Current action and preconditions to check: trajectory_clear

Your task: For each precondition in the list above, predict whether it will hold at this action.

Consider the current scene as observed from the mobile robot's camera, and analyze the predicted future states of all dynamic agents (e.g., people, animals, vehicles, or any moving entities) within the NEXT SECOND.

IMPORTANT: Only answer "very likely" if you are absolutely certain—based on strong, clear evidence—that a dynamic agent will violate the precondition in the predicted future state. Do NOT answer "very likely" for unlikely, ambiguous, or low-probability risks.

Ask yourself for each precondition: Is there a high probability, with clear and convincing evidence, that the predicted future states of any dynamic agent will interfere with the predicted future state of the currently executing action within the NEXT SECOND, causing that precondition to fail?

Assess the risk level based on these predictions. Use "likely" or "very likely" if motions create a clear risk of interference.

Use "neutral" or "improbable" if agents are nearby but their predicted paths are clearly diverging or non-conflicting.

Failure Risk Categories: "very improbable", "improbable", "neutral", "likely", "very likely"

Answer Format: Output ONLY the probability_of_failure value from these categories: "very improbable", "improbable", "neutral", "likely", "very likely"

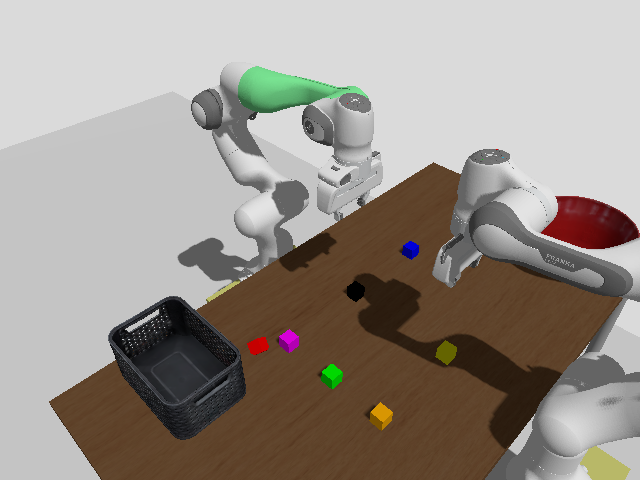

Answer: very improbable